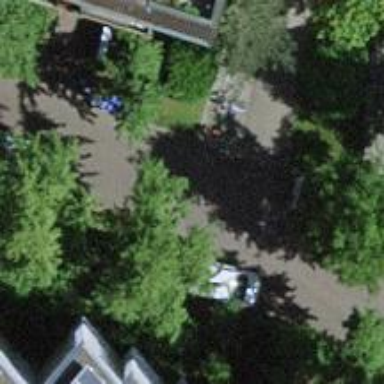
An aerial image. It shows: Living street with asphalt surface. It includes opposite cycleway.